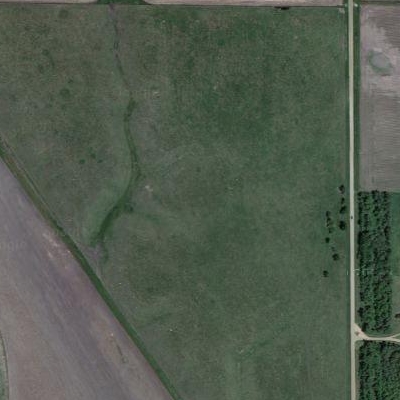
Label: aGrass